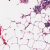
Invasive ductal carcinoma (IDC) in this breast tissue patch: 0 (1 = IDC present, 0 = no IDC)